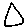
Label: triangle